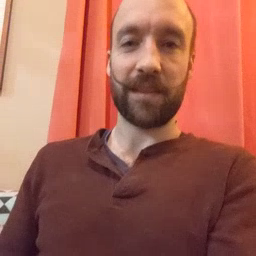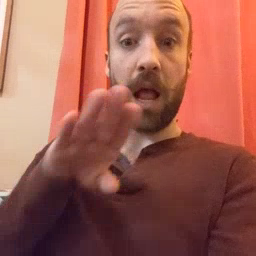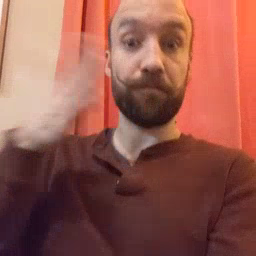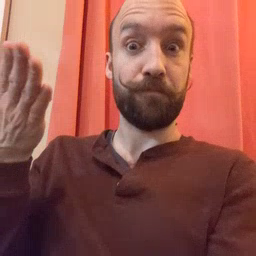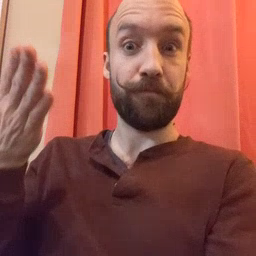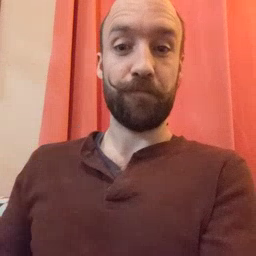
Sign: open